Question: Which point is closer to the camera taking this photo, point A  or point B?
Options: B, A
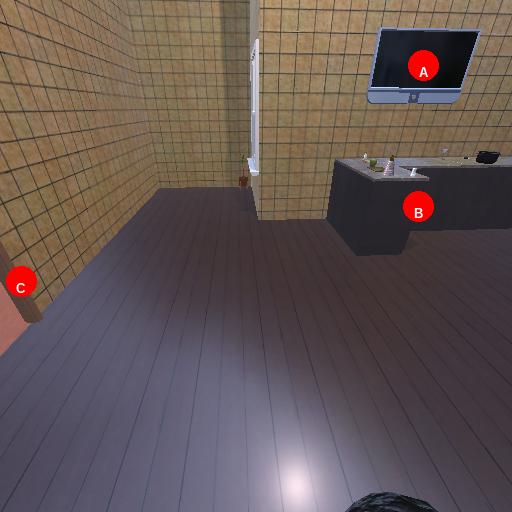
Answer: B